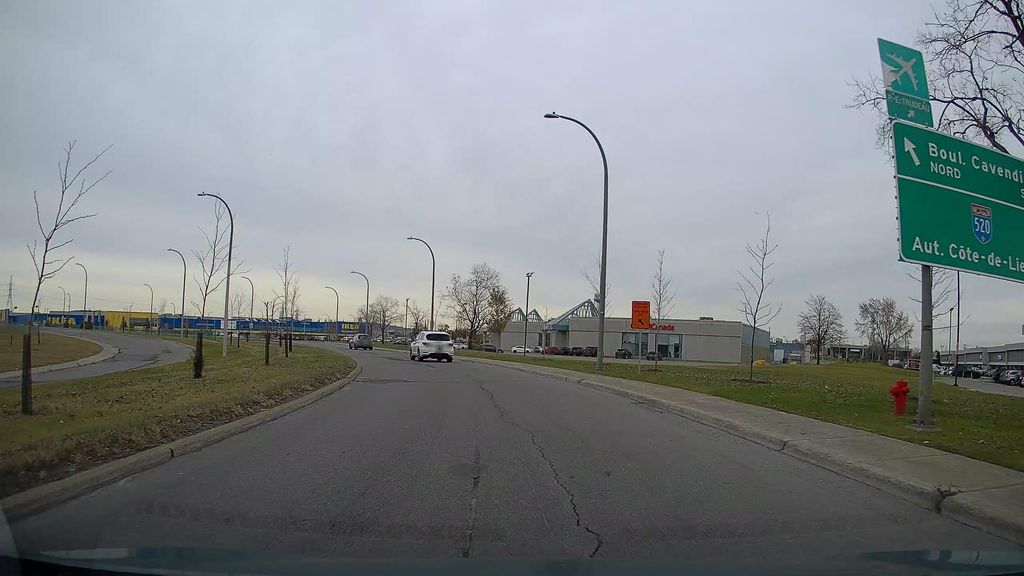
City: montreal